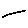
Label: line